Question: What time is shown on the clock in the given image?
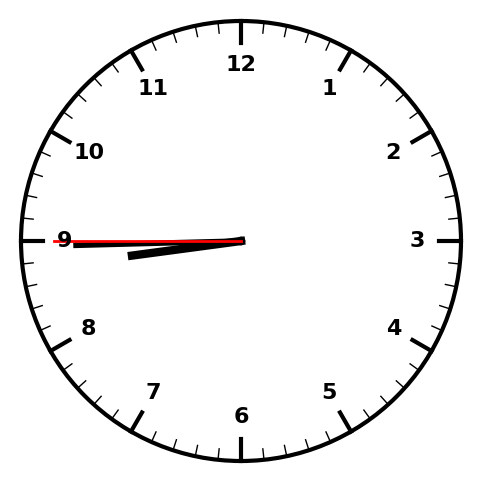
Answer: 08:44:45